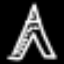
Label: The Eiffel Tower